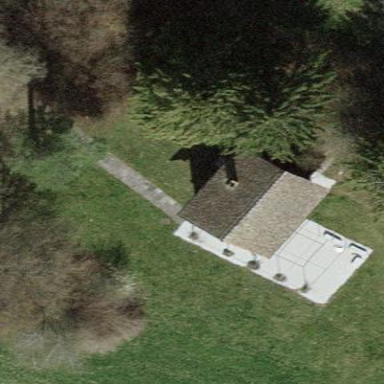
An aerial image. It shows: Simple house.